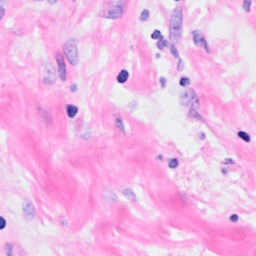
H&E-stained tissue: Breast